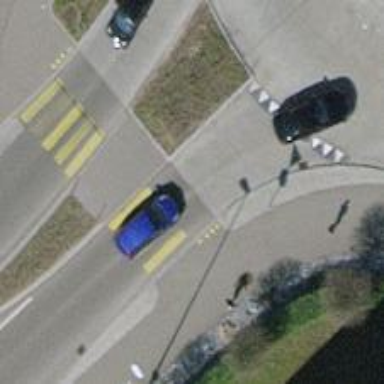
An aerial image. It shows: Uncontrolled zebra crossing with central island. The crossing is marked with zebra stripes.